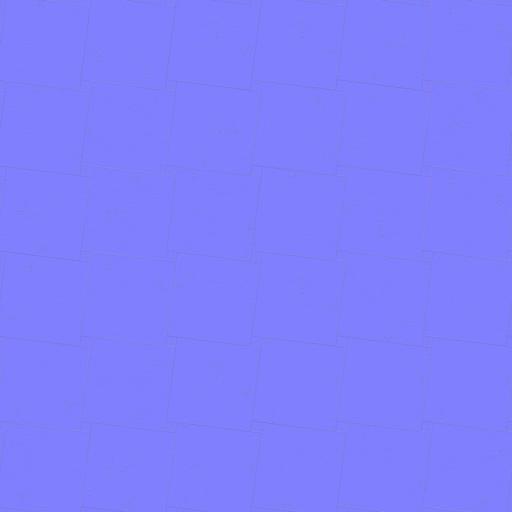
marble rotated square tiled tiles tilted